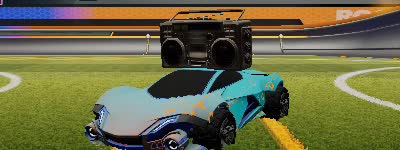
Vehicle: werewolf